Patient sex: M
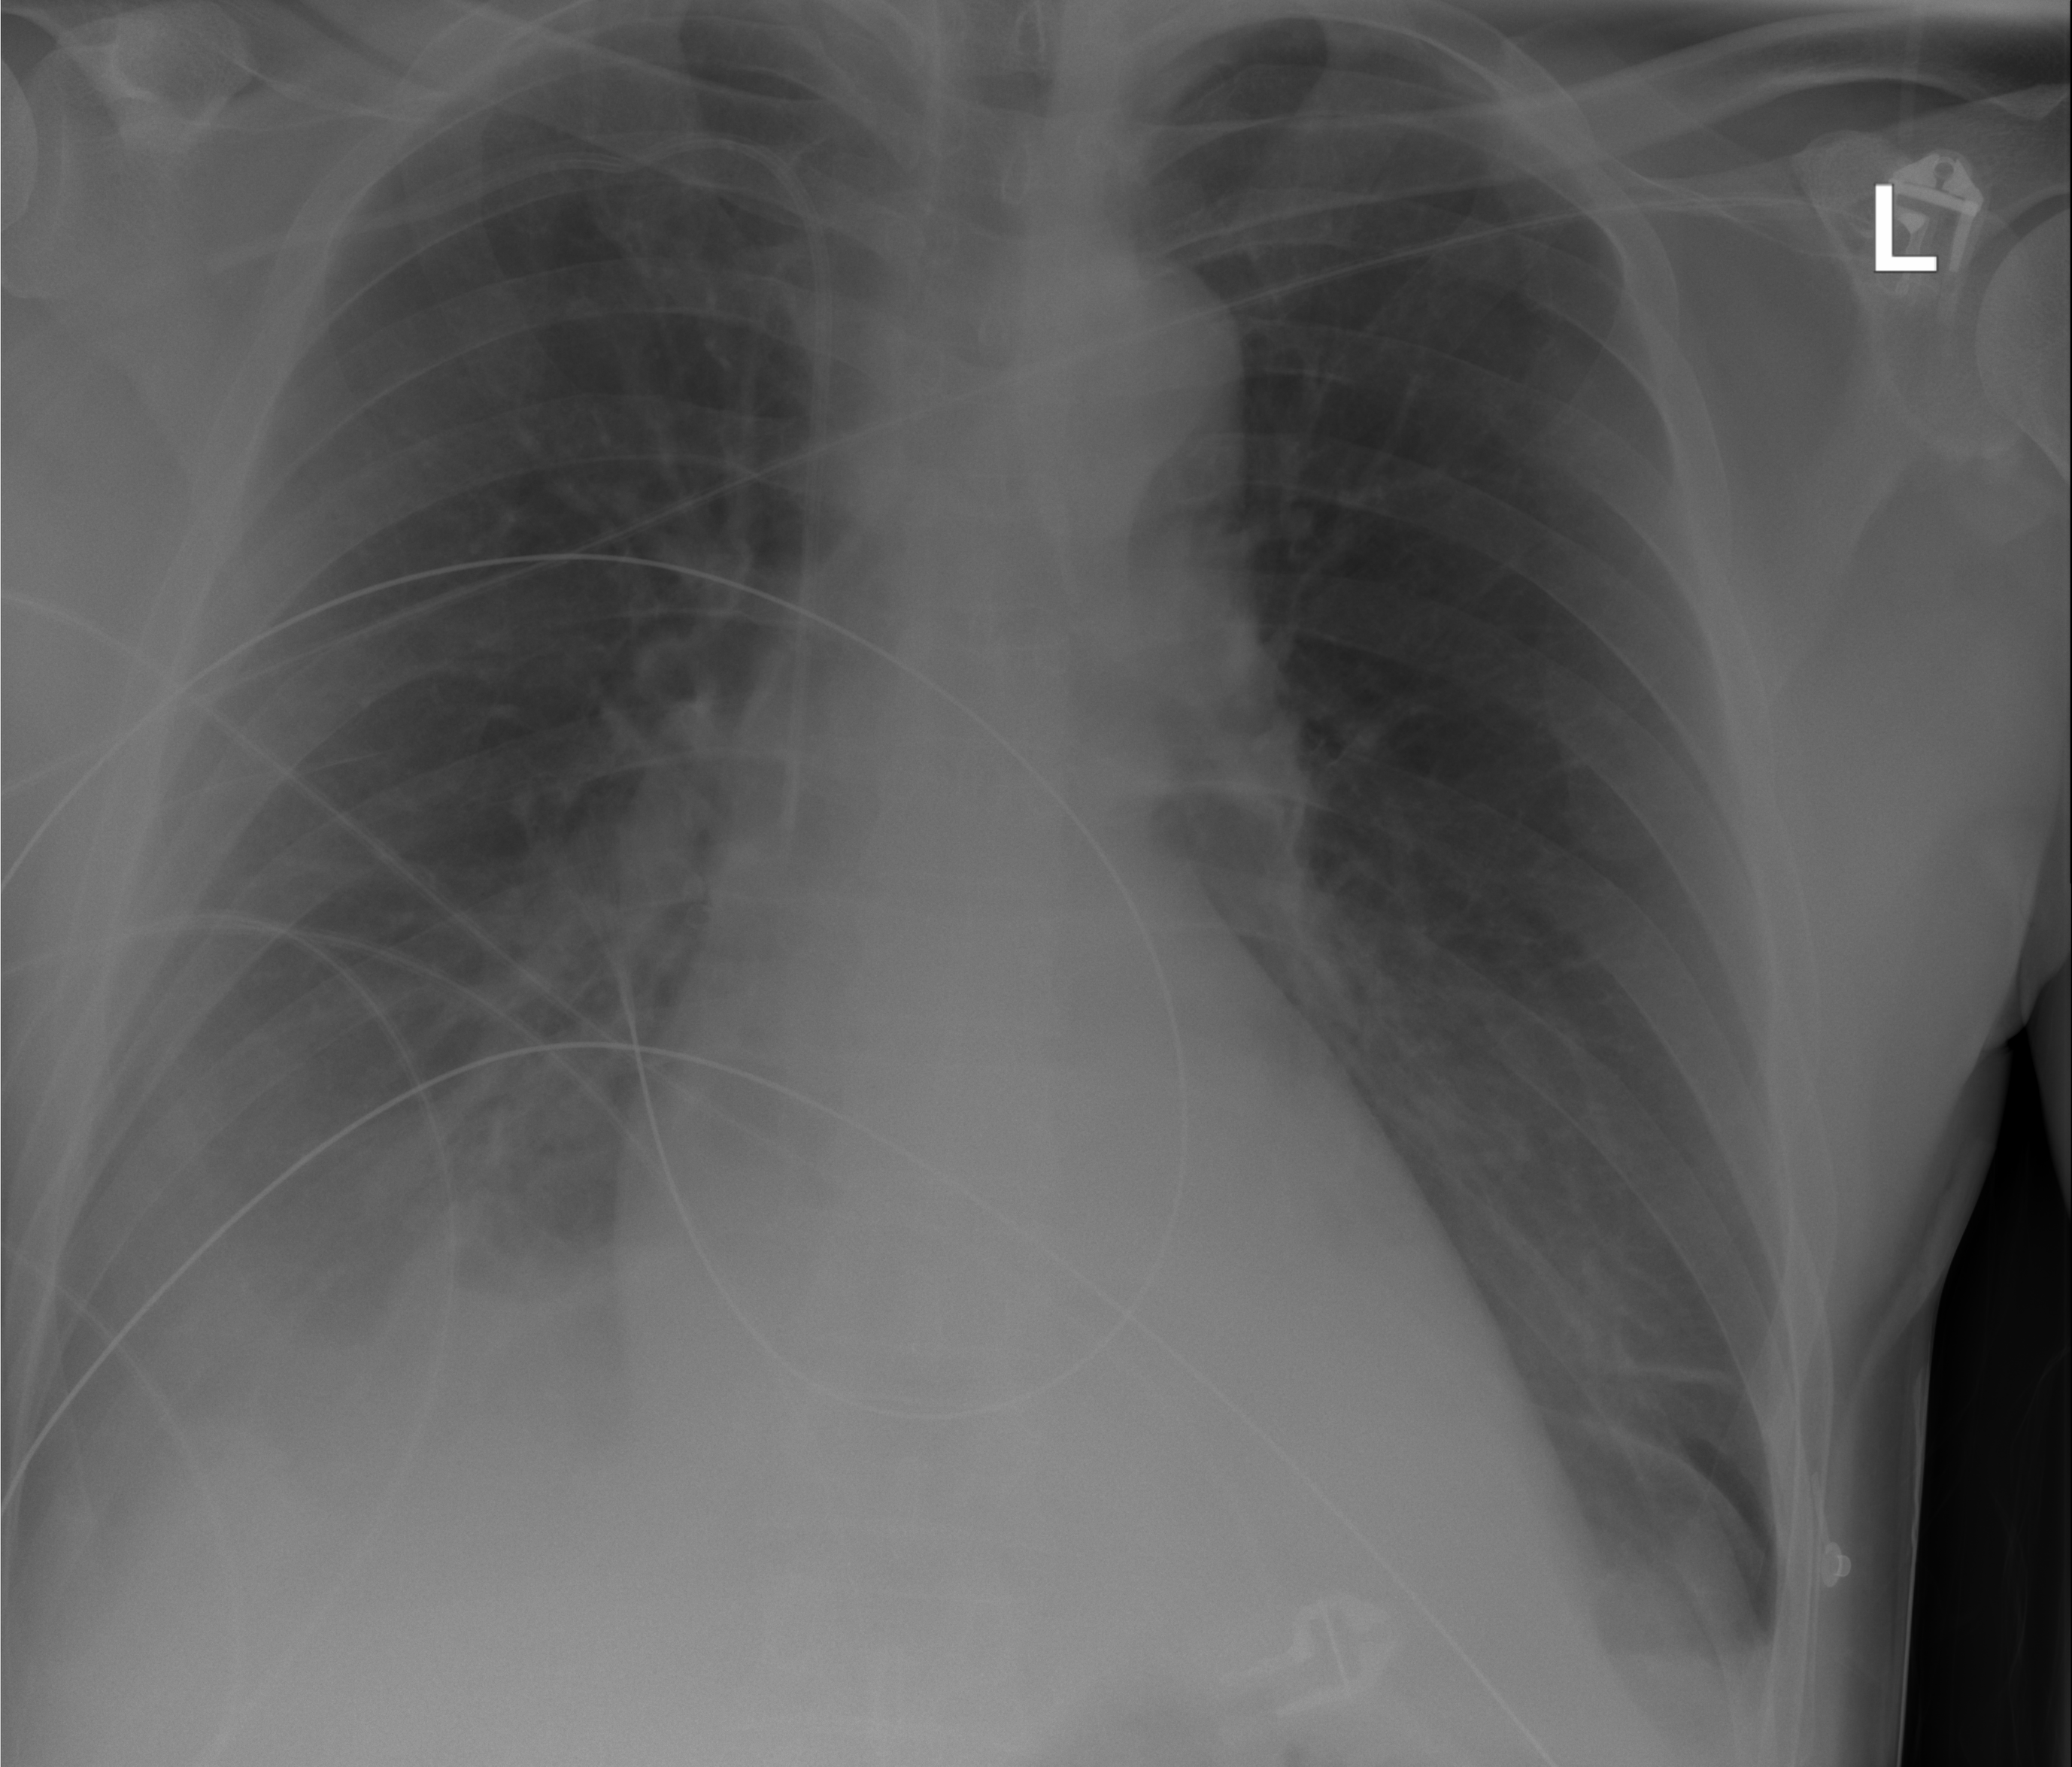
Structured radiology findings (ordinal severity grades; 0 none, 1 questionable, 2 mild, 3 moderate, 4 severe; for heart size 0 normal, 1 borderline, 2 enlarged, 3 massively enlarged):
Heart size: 0
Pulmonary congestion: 0
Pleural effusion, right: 2
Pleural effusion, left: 1
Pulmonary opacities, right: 0
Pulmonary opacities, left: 0
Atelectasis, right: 0
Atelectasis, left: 0